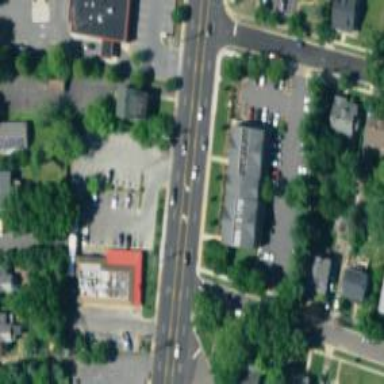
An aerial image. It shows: Healthcare center.